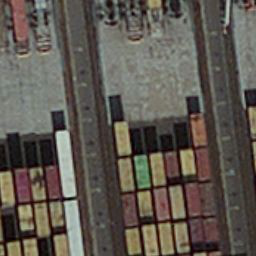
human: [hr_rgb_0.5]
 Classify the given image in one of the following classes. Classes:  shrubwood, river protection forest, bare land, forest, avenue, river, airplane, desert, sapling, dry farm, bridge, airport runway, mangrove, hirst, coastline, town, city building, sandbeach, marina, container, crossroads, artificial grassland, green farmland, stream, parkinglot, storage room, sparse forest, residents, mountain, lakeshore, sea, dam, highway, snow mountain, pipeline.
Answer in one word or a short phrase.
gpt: container